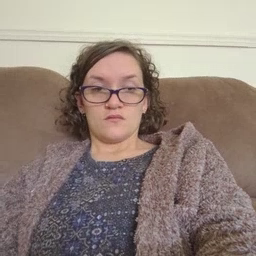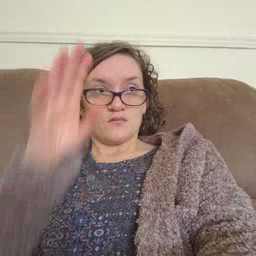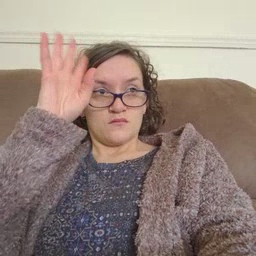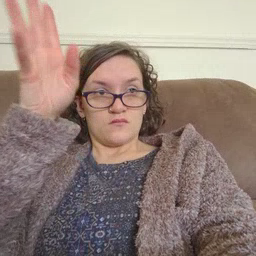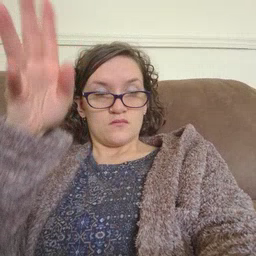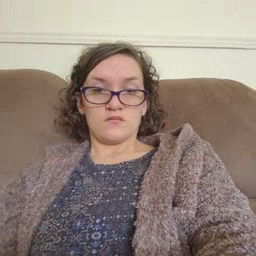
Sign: pretend